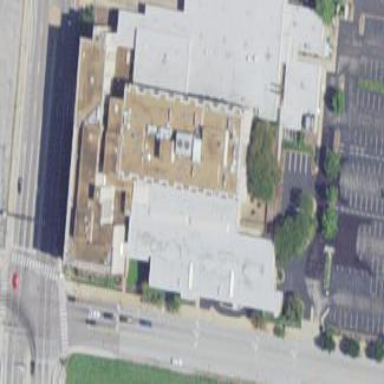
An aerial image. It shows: Commercial building.